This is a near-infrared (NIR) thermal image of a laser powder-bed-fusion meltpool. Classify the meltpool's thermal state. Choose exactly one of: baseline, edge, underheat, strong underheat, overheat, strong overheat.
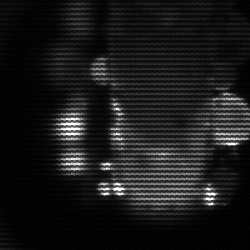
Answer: strong underheat